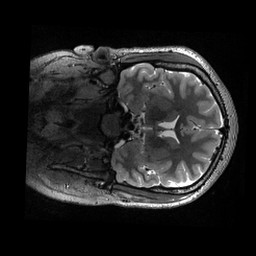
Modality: T2w
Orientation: coronal
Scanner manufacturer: siemens
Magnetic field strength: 3 T
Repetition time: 3.2 s
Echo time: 0.564 s